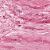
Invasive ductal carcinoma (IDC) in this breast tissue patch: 0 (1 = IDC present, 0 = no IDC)